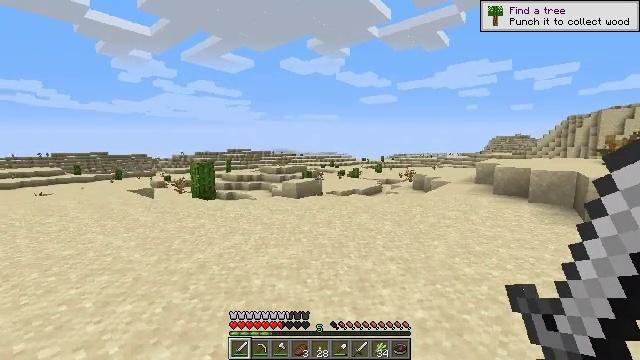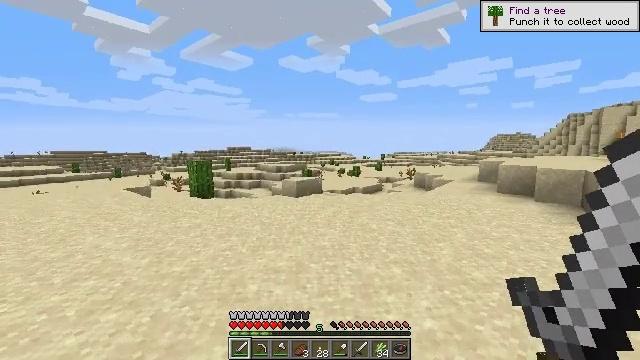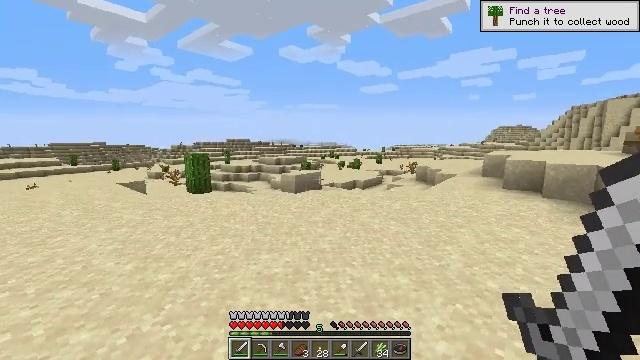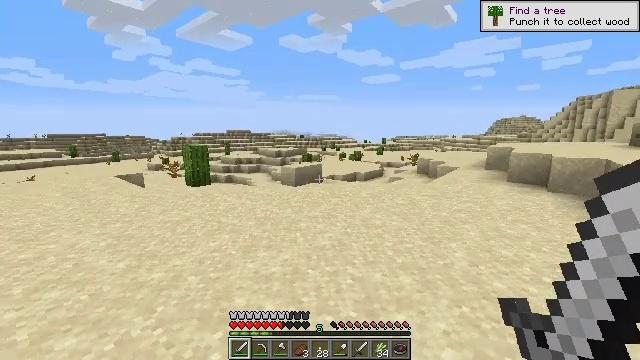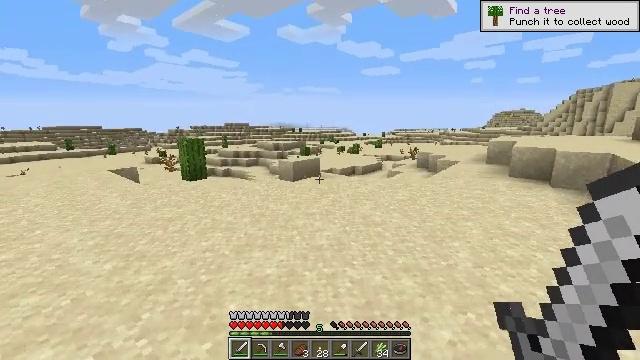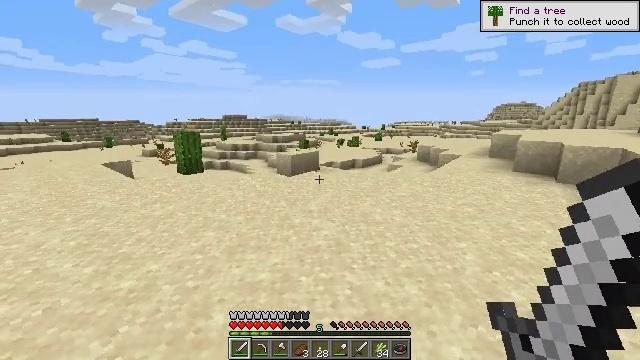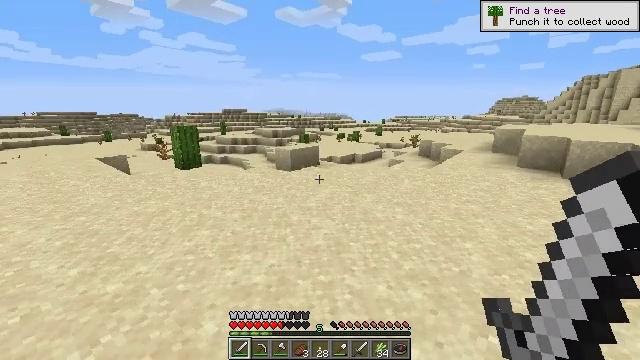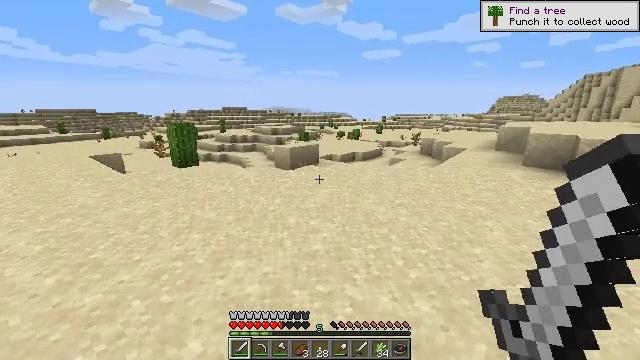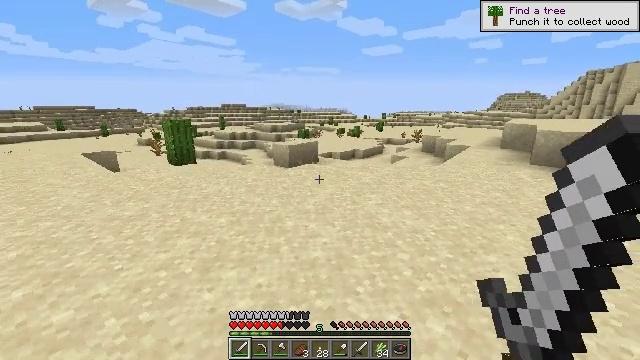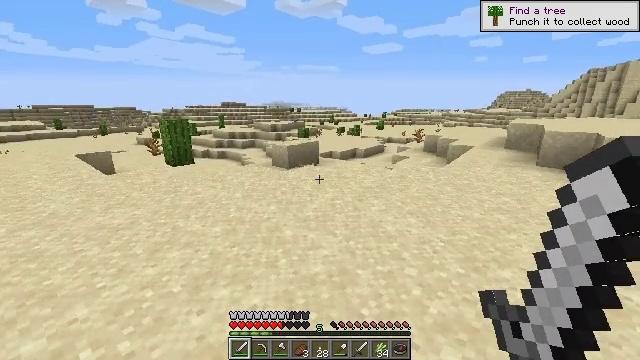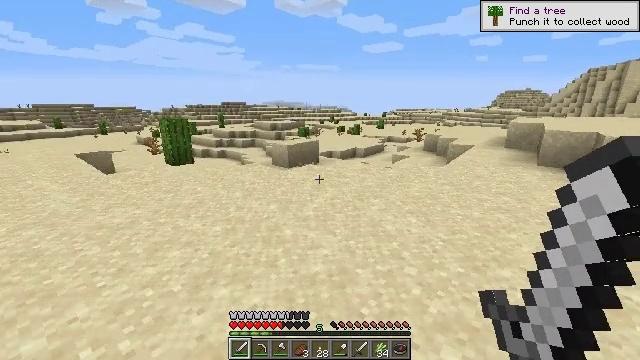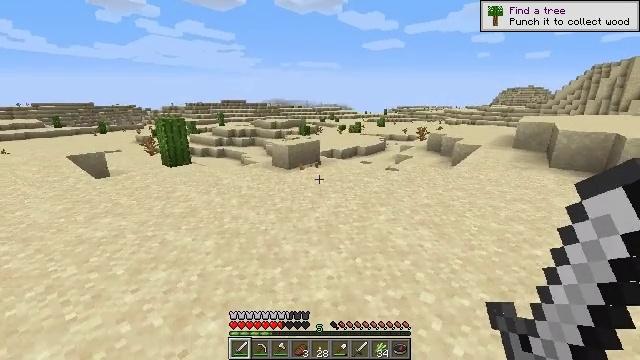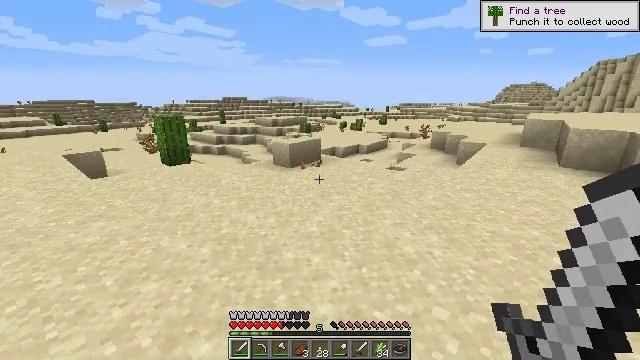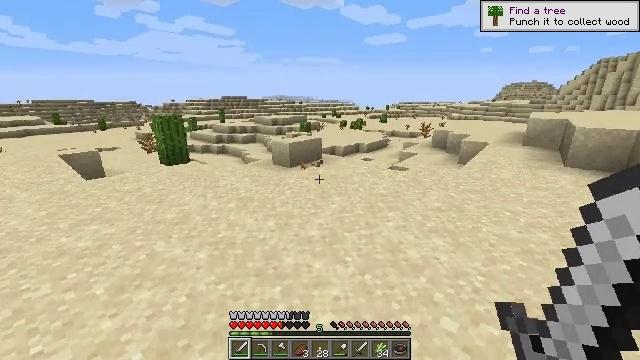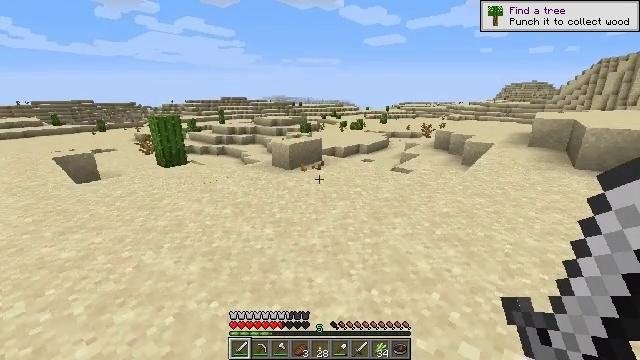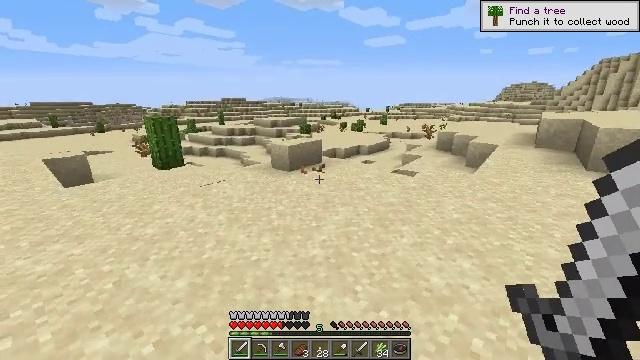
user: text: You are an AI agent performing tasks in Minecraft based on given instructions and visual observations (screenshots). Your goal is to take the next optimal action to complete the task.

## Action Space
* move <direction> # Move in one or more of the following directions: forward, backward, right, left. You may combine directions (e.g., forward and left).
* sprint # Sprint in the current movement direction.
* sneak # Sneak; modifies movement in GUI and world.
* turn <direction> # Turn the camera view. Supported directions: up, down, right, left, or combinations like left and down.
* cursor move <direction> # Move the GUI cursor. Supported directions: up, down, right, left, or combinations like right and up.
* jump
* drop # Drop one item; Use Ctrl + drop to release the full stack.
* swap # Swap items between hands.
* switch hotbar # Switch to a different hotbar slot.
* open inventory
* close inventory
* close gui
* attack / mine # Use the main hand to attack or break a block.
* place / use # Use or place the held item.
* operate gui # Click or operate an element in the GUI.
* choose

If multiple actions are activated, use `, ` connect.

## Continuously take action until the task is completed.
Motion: motion action
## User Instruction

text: Mine the dead bush in the desert.
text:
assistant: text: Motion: move forward
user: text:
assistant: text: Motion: move forward, turn down
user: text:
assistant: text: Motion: move forward, turn down
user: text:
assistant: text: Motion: move forward, turn down
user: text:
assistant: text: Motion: move forward, turn down
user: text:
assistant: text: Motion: move forward, turn down
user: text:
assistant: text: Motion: move forward
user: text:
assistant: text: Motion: move forward
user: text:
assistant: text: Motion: move forward
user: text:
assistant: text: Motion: move forward
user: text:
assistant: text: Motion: move forward
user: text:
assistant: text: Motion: move forward
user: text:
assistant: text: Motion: move forward
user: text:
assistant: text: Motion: move forward
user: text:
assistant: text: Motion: move forward
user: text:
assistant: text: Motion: move forward
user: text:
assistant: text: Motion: move forward
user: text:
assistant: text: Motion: move forward
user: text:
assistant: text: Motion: move forward
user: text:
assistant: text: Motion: move forward
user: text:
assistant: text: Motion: move forward
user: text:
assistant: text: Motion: move forward
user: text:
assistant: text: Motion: move forward
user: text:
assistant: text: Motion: move forward
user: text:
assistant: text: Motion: move forward, turn left and down
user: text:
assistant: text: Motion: move forward, turn left and down
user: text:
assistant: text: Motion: move forward, turn left and down
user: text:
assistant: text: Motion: move forward, turn down
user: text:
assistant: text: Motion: move forward, turn down
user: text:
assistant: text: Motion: move forward, turn down